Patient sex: M
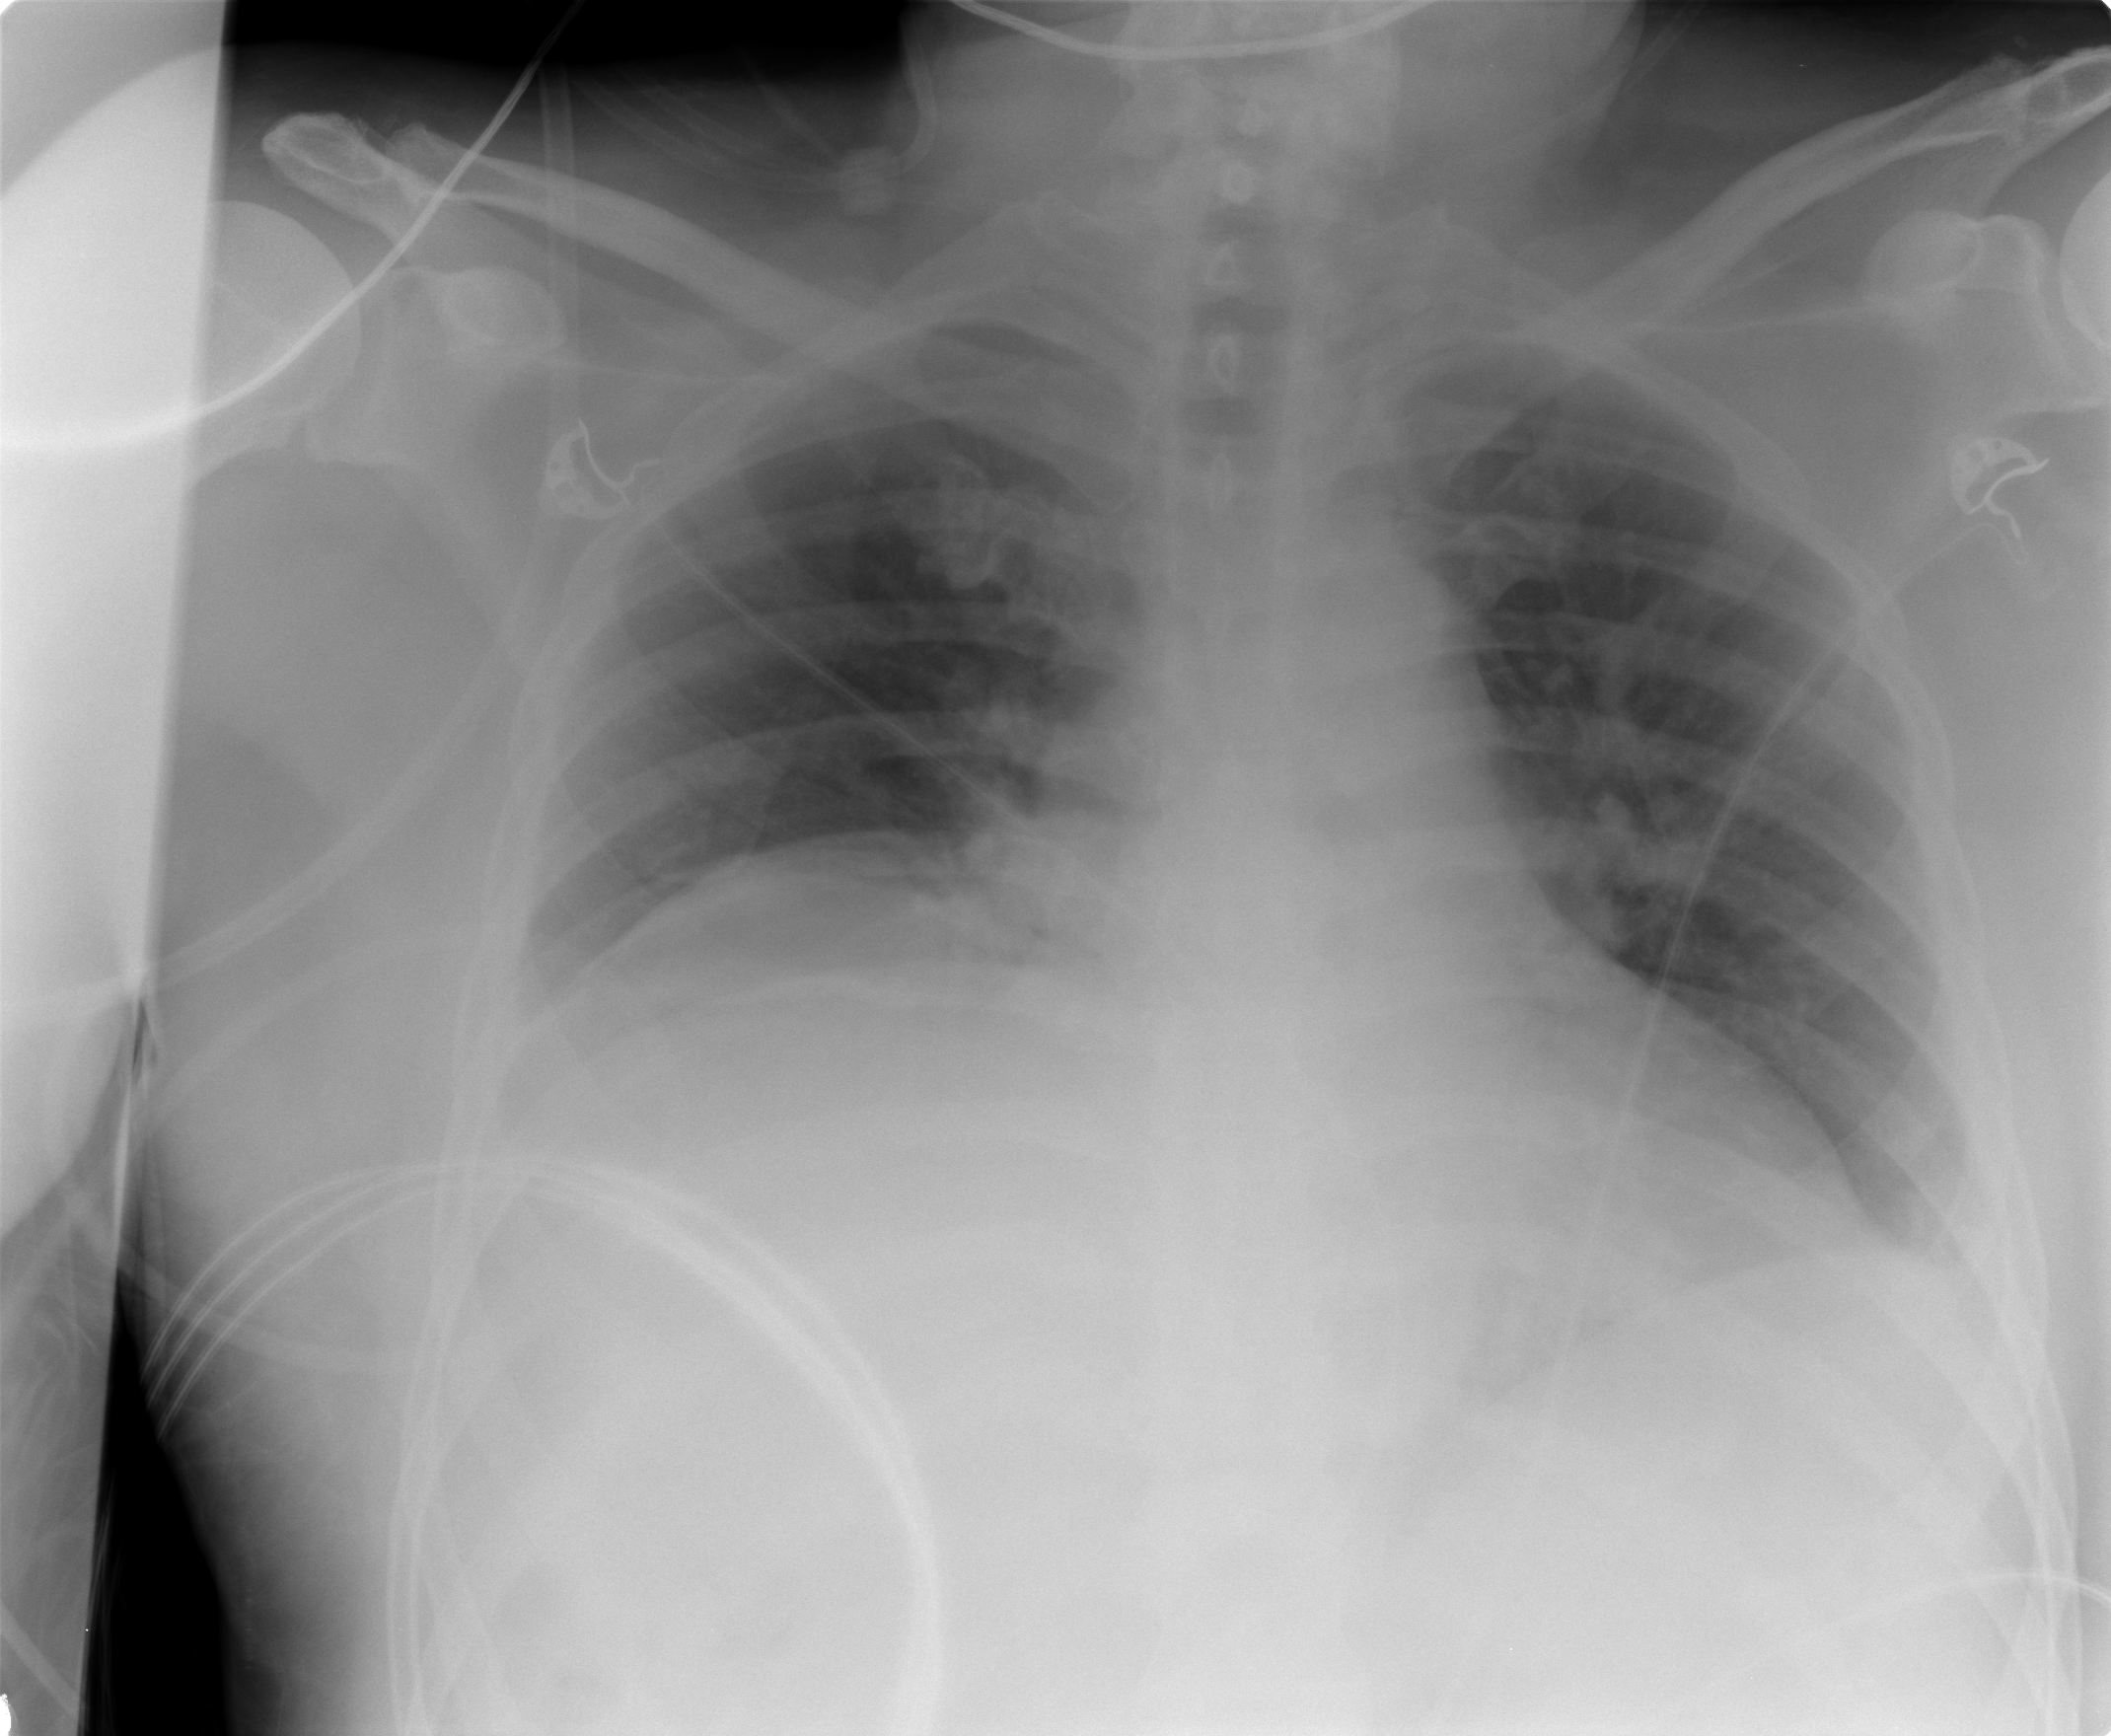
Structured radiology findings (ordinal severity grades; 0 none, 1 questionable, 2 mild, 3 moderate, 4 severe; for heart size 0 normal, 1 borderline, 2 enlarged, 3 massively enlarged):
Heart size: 0
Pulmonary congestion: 0
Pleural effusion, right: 1
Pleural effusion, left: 1
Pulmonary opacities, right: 0
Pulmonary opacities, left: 0
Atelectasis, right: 0
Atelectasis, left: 0